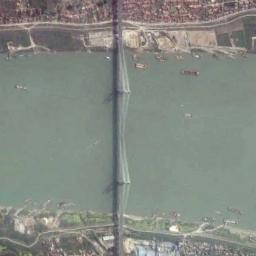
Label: bridge